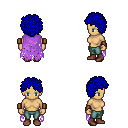
a pixel art fantasy rpg character, female body template, human, tanned skin, maroon tattered cape, teal pants, blue curly afro hairstyle, leather bracers, brown shoes, four views (front, back, left, right), 2x2 character sprite sheet, small pixel art, hard edges, no anti-aliasing